Question: I tried to make table layout like this in the Android.
First column - 2 buttons, next column one button in second row. The size of the buttons should be the same. I use 0 width and weight 1 and stretch the columns.

In the XML:
'''
<TableLayout
android:id="@+id/tableLayout1"
android:layout_width="match_parent"
android:layout_height="wrap_content"
android:layout_centerInParent="true"
android:stretchColumns="*" >
<TableRow>
<Button
android:id="@+id/button_stereo_system_state"
style="@style/StyleButton"
android:background="@drawable/background_button_off"
android:drawableTop="@drawable/icon_button_on_off"
android:text="@string/button_text_option_off" />
<Button
android:id="@+id/button_stereo_system_radio"
style="@style/StyleButton"
android:background="@drawable/background_button_off"
android:drawableTop="@drawable/icon_button_play"
android:text="@string/button_text_play_radio" />
</TableRow>
<TableRow>
<Button
android:id="@+id/button_stereo_system_cd"
style="@style/StyleButton"
android:layout_column="0"
android:background="@drawable/background_button_off"
android:drawableTop="@drawable/icon_button_play"
android:text="@string/button_text_play_cd" />
</TableRow>
</TableLayout>
'''
In the style:
'''
<style name="StyleButton">
<item name="android:layout_height">wrap_content</item>
<item name="android:layout_width">0dip</item>
<item name="android:layout_weight">1</item>
<item name="android:layout_margin">10dip</item>
<item name="android:textSize">19sp</item>
<item name="android:textColor">@color/color_text_button</item>
</style>
'''
With this source code in second row button is stretched and takes the whole row. How to make this?
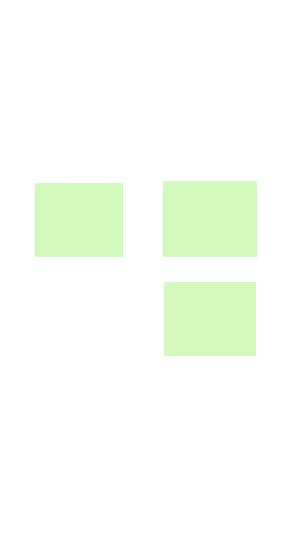
Answer: One solution (as you speculate in your comment) is to add another button the same as the rest and set the visibility to invisible. (See docs <URL>.
Basically simply add the following line to your XML:
'''
android:visibility="invisible"
'''